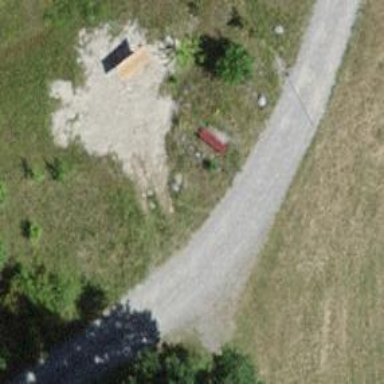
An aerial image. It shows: Red bench.